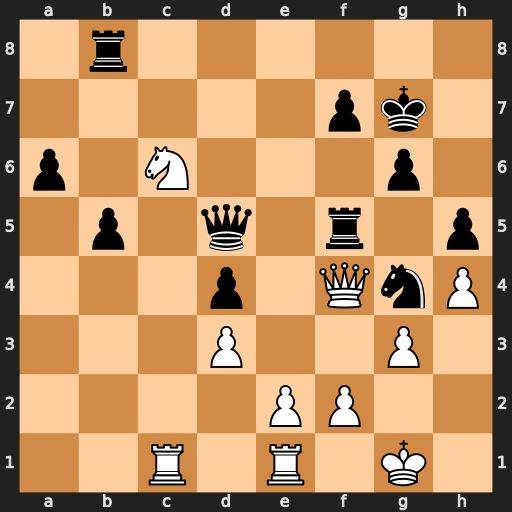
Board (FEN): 1r6/5pk1/p1N3p1/1p1q1r1p/3p1QnP/3P2P1/4PP2/2R1R1K1
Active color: w
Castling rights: -
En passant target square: -
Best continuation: Qxb8 Nxf2 Qg8+ Kxg8 Ne7+ Kg7 Nxd5